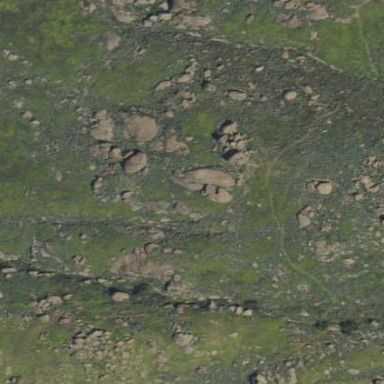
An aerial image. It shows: Landscape dominated by bare rock.